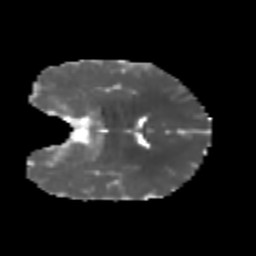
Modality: MD
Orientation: coronal
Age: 6
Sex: male
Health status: healthy